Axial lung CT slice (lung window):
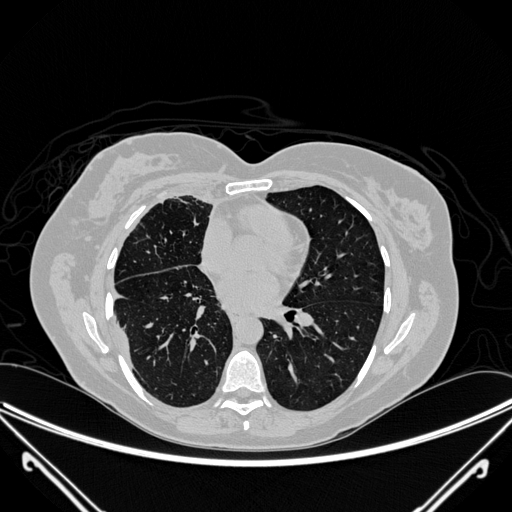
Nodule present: no